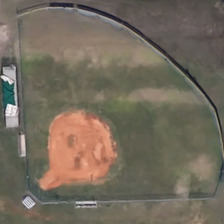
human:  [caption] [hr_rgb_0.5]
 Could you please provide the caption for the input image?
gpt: a baseball field is surrounded by green meadow .

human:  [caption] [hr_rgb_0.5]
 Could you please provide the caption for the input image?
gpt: a baseball field is surrounded by green meadow .

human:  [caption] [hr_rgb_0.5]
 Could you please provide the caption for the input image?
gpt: a baseball field is surrounded by green meadow .

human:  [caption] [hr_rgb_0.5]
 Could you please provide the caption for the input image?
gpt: a baseball field is surrounded by green meadow .

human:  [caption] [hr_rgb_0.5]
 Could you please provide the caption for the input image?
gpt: a baseball field is surrounded by green meadow .